Interaction volume radius: 5 \u00c5
Interaction volume height: 20 \u00c5
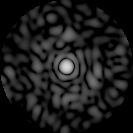
Disorder parameter: 0.8282